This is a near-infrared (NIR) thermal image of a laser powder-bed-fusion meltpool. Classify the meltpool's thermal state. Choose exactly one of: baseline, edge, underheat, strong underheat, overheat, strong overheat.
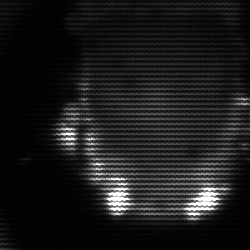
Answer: baseline